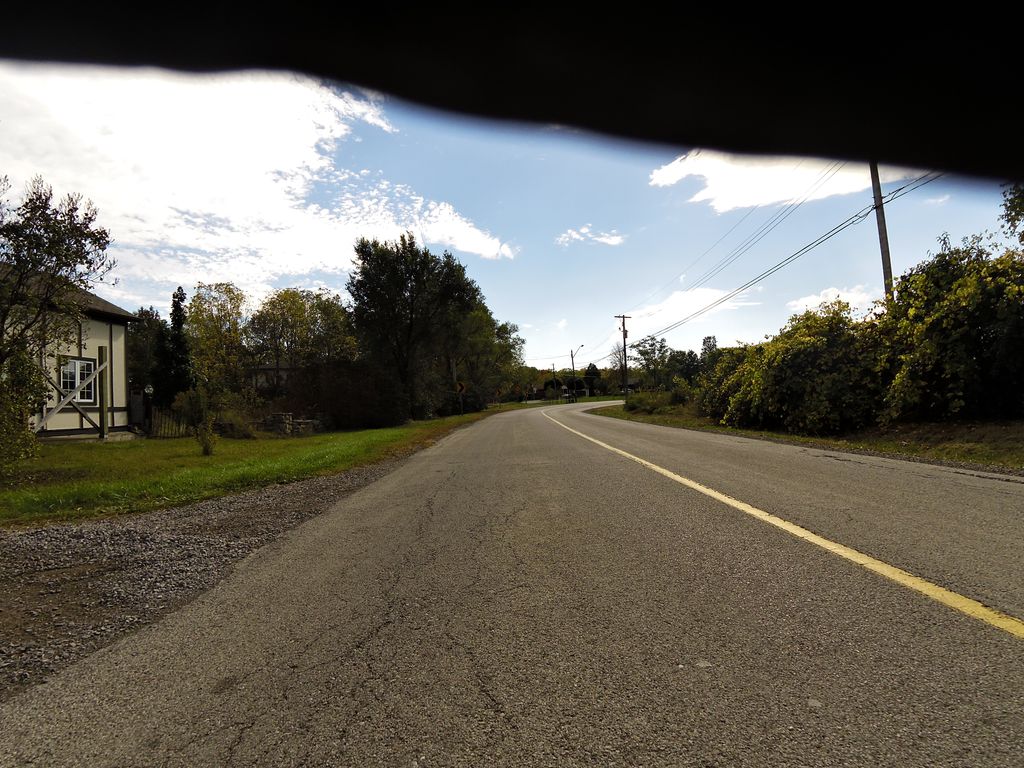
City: hamilton